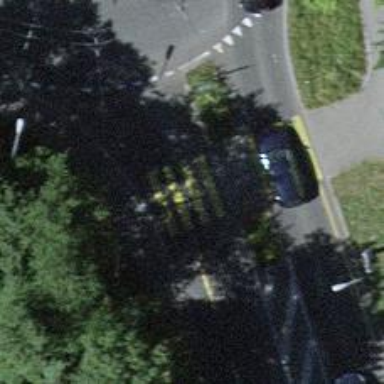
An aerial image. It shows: Footway with zebra crossing.